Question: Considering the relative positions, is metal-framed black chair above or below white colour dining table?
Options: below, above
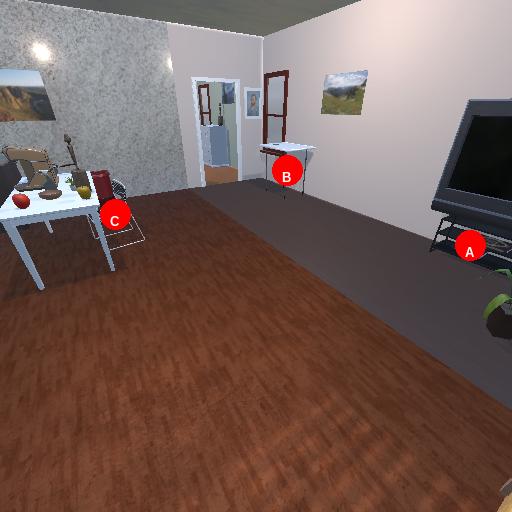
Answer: below